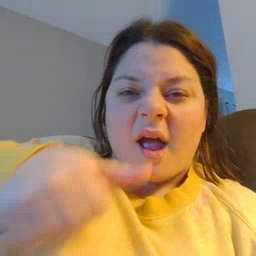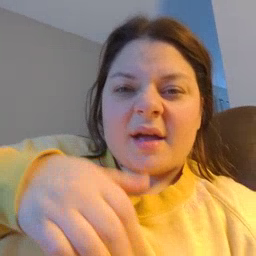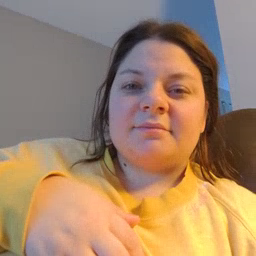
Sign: hide